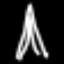
Label: The Eiffel Tower